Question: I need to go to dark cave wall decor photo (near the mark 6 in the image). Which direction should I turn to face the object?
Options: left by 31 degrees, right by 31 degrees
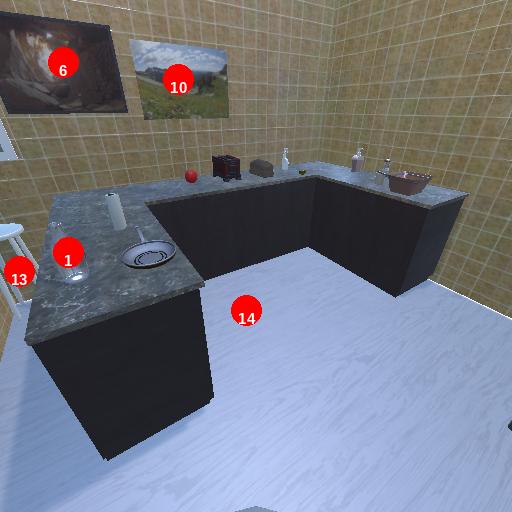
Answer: left by 31 degrees